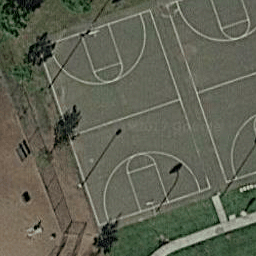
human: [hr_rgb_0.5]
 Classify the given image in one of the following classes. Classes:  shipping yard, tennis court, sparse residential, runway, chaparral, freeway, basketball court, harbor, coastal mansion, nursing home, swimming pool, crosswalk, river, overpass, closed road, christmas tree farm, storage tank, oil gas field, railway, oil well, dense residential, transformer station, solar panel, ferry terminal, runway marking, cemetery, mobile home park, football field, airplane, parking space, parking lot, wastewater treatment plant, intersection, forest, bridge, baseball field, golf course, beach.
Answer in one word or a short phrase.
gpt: basketball court